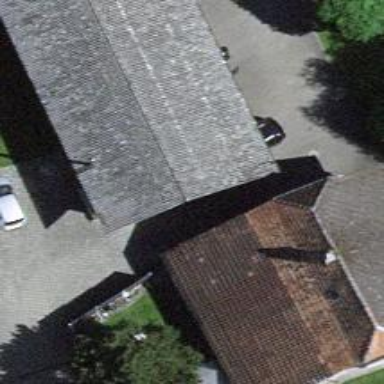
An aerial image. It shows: Rural barn.